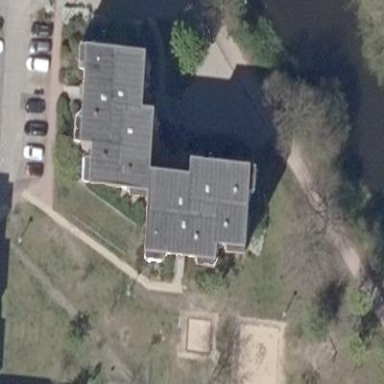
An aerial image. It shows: Flat-roofed apartment building with tar paper roofing material.